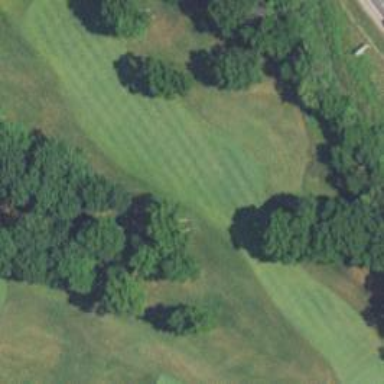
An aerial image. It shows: View of golf hole.